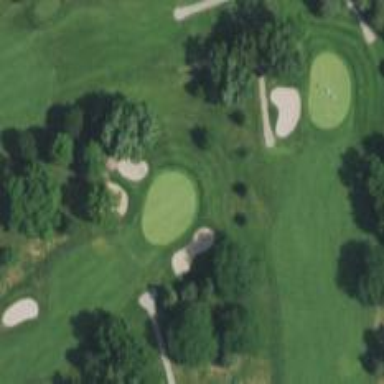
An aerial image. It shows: Golf hole.